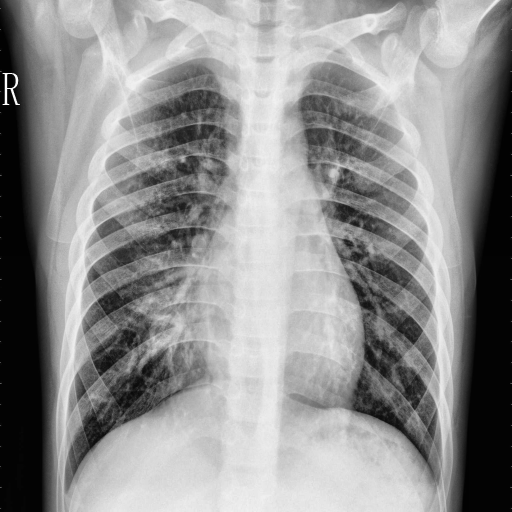
Finding: PNEUMONIA